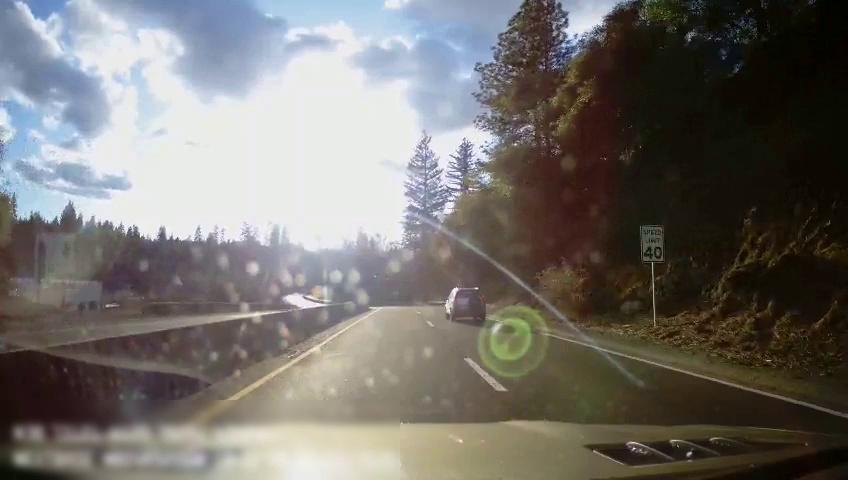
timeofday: Day
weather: Sunny
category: Drivable Space
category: Drivable Space
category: Vehicles | SUV
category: Lanes | Current Lane
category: Lanes | Current Lane
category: Lanes | Alternate Lane
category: Traffic | Signs